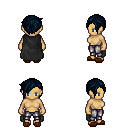
a pixel art fantasy rpg character, female body template, human, tanned skin, black cape, metal pants, raven pixie cut hairstyle, brown slippers, four views (front, back, left, right), 2x2 character sprite sheet, small pixel art, hard edges, no anti-aliasing